Chest X-ray:
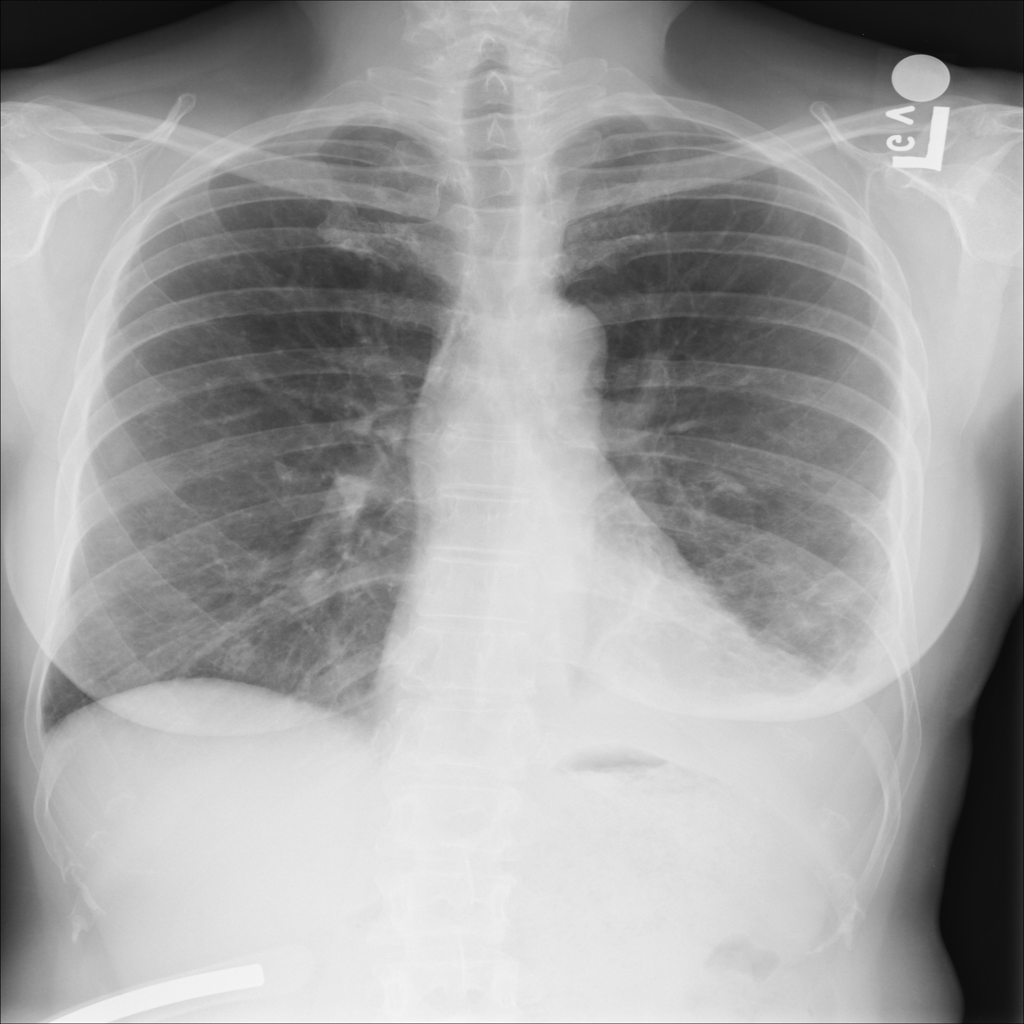
Findings: Consolidation, Effusion
No abnormal finding: no